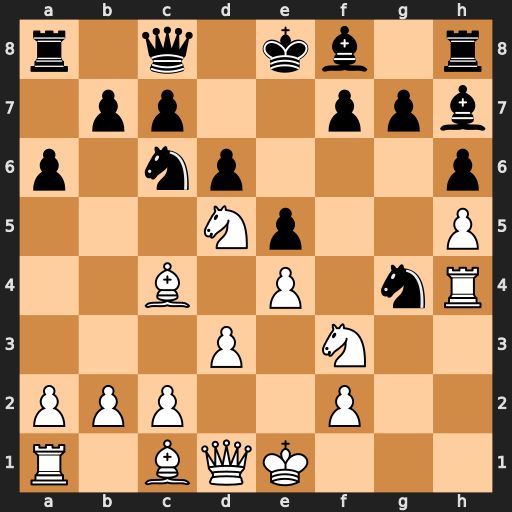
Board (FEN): r1q1kb1r/1pp2ppb/p1np3p/3Np2P/2B1P1nR/3P1N2/PPP2P2/R1BQK3
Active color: w
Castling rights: Qkq
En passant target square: -
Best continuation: Rxg4 Qxg4 Nxc7+ Ke7 Nxa8